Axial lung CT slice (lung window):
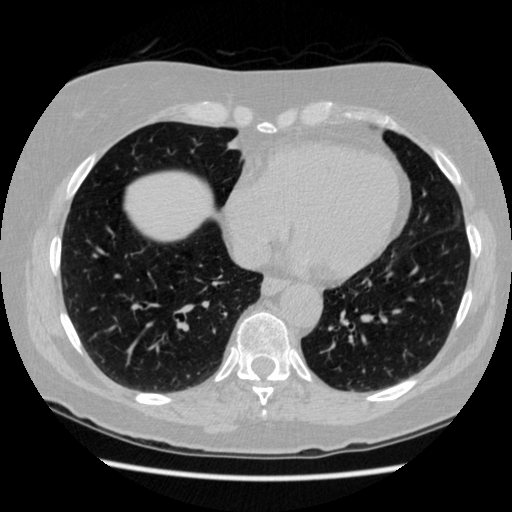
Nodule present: no